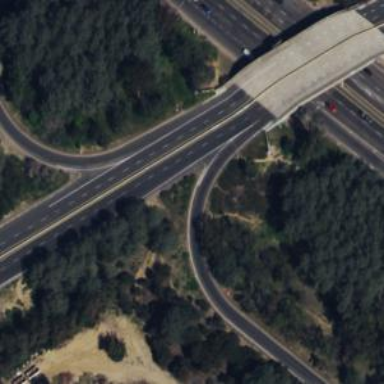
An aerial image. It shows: Motorway junction.